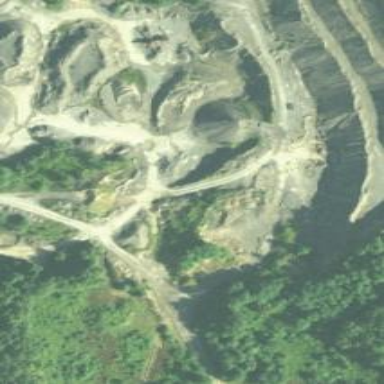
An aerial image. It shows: Quarry area.